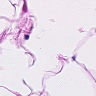
Metastatic tissue present: no